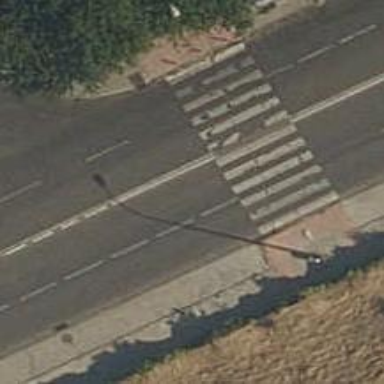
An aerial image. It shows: Uncontrolled zebra crossing on the road.